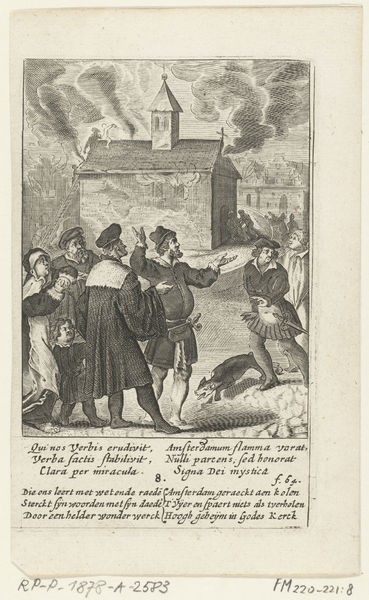
Titel: De kerk waar de hostie wordt bewaard brandt af maar de hostie blijft gespaard
Künstler: Boëtius Adamsz. Bolswert
Standort: Amsterdam
Institution: Rijksmuseum
Schlagwörter: haus, kirche